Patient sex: M
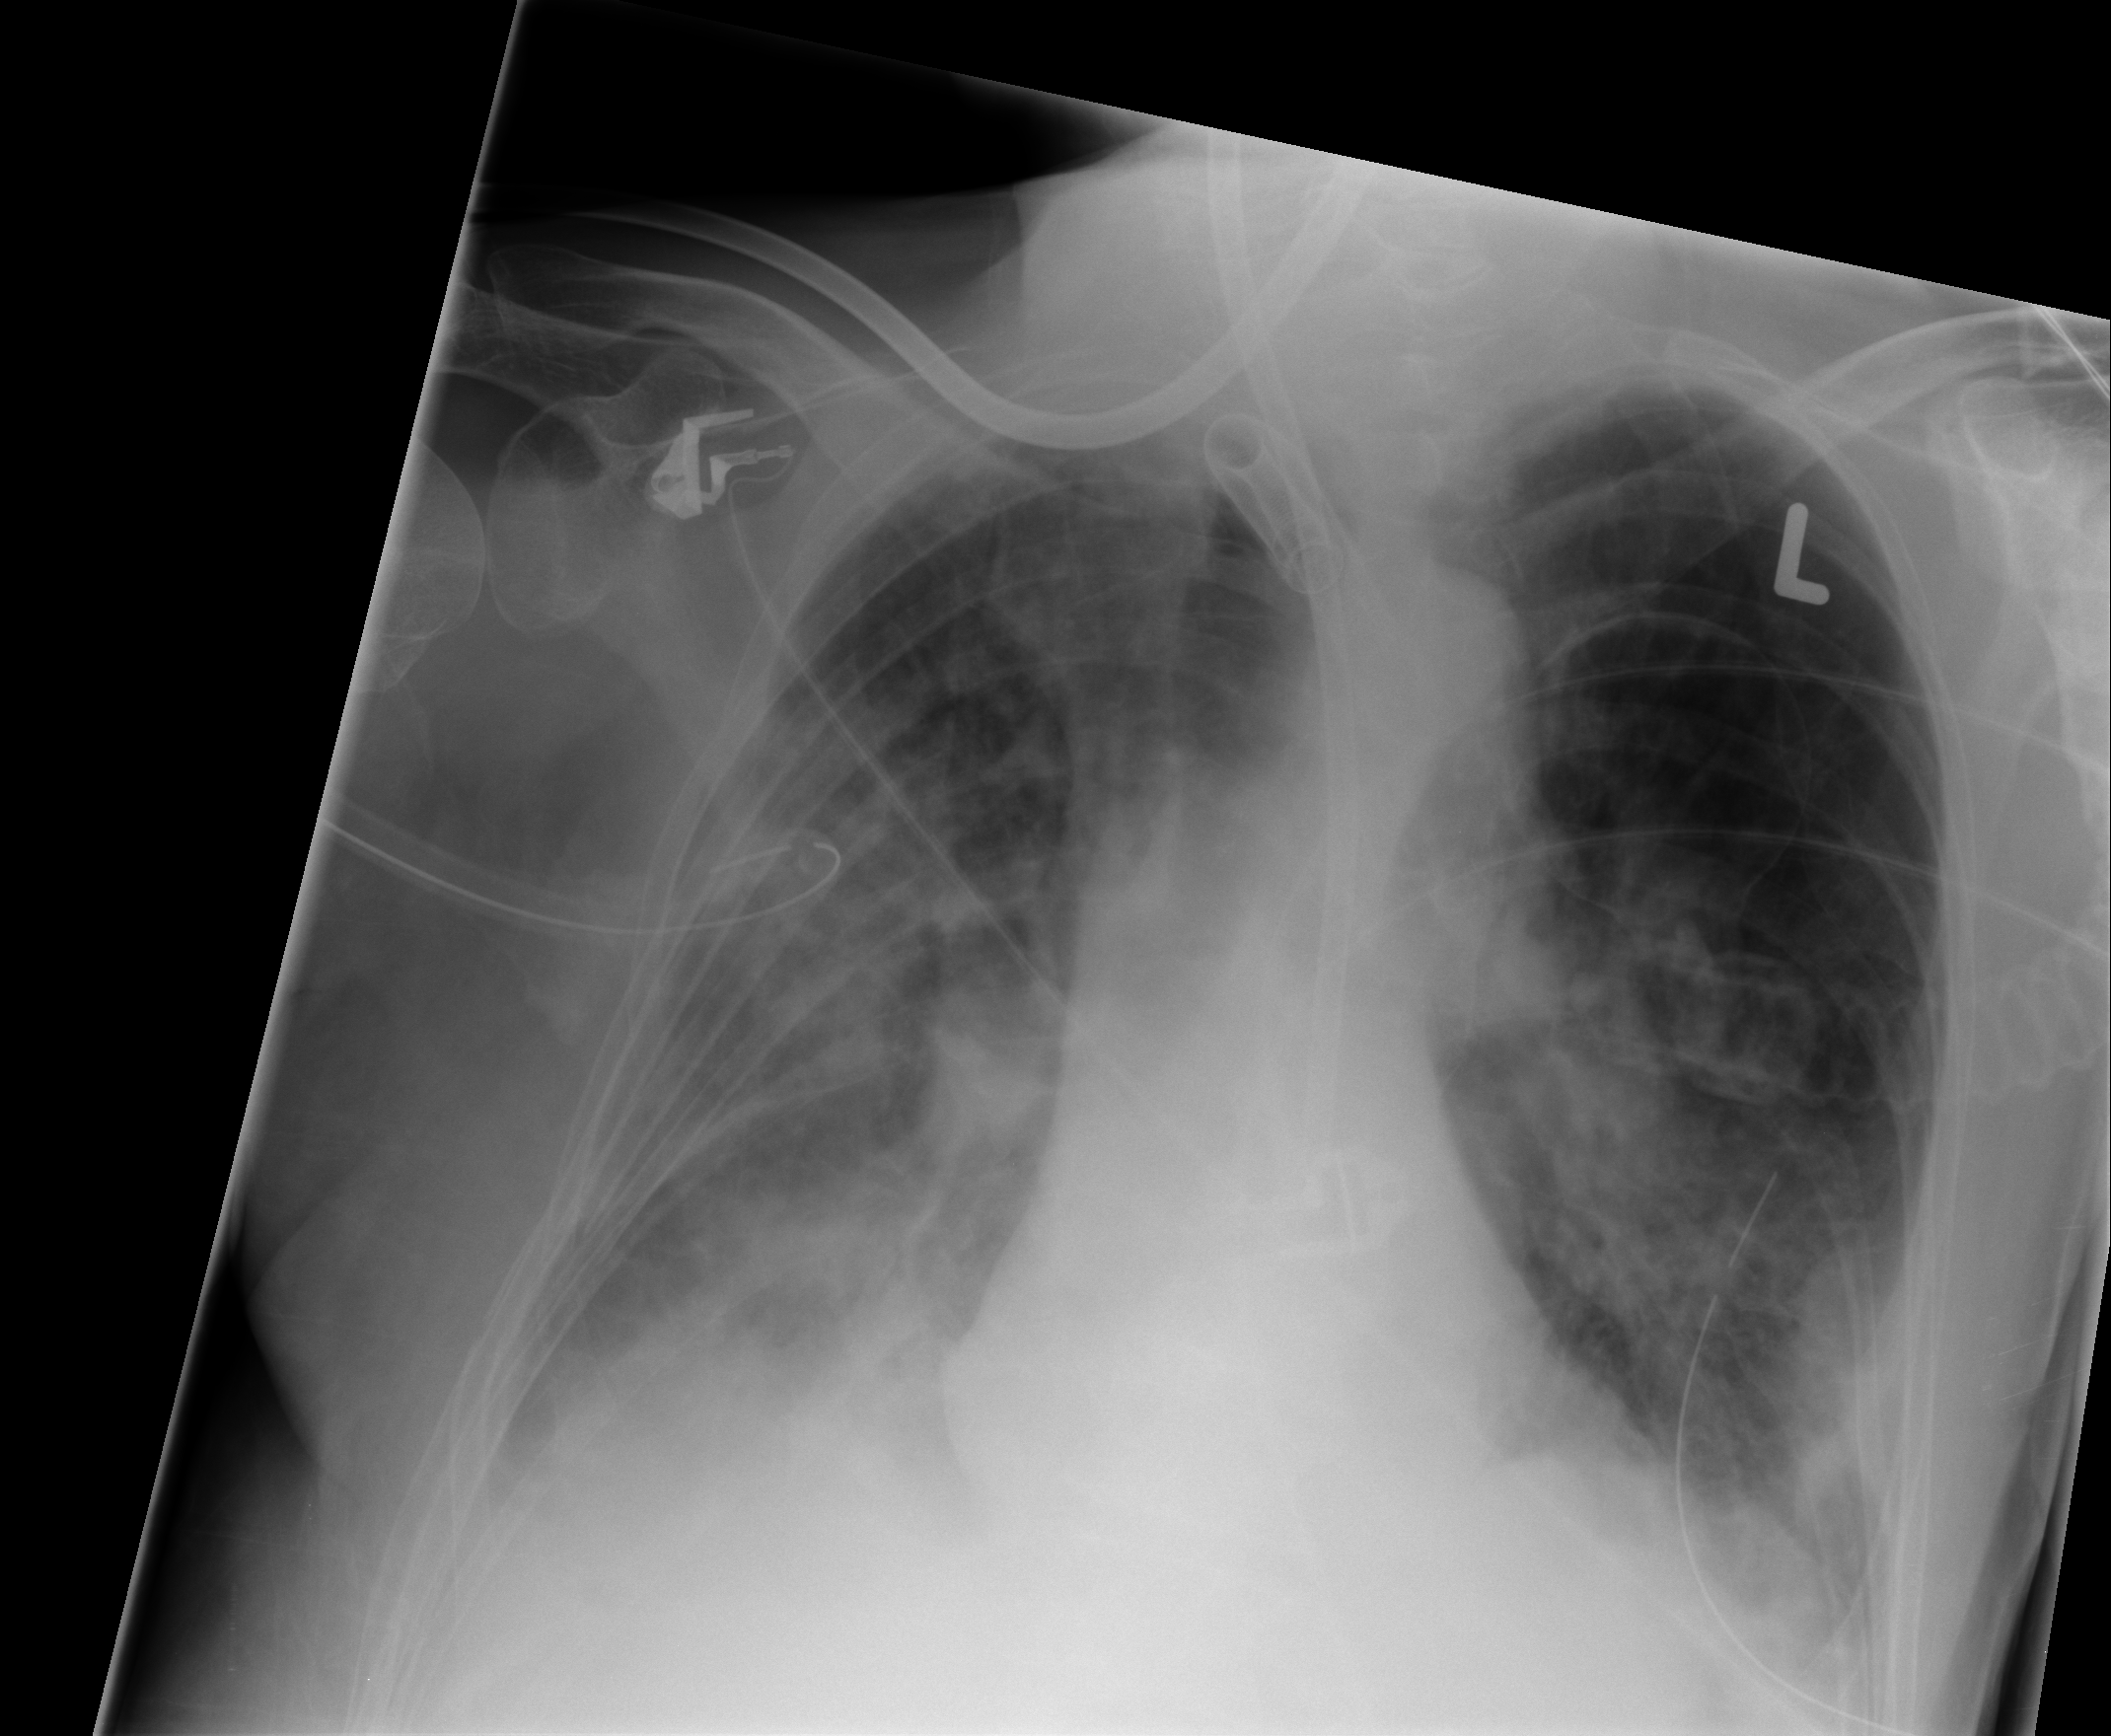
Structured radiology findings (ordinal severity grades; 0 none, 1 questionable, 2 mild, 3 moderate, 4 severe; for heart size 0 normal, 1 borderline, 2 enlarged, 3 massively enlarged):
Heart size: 0
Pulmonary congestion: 2
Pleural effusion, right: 3
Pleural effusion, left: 2
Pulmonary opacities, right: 3
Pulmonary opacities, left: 2
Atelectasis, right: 3
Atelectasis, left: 2